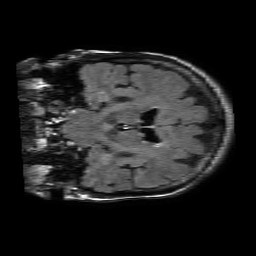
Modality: FLAIR
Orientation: coronal
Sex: female
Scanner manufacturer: philips
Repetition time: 11 s
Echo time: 0.125 s